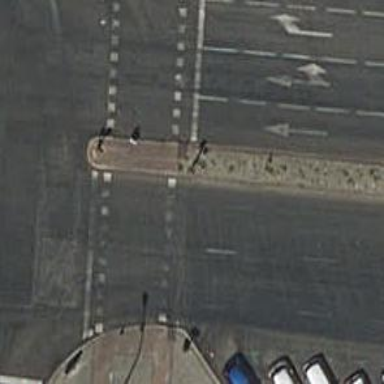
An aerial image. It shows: Traffic signals at road crossing.